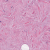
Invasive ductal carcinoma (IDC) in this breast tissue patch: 1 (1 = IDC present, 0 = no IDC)